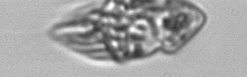
Label: Strombidium_inclinatum